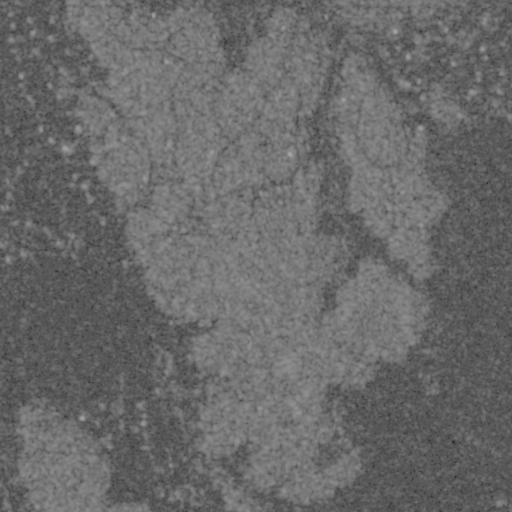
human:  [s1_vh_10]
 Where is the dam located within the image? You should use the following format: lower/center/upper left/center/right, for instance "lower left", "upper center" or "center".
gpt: The dam is located in the center left of the image.
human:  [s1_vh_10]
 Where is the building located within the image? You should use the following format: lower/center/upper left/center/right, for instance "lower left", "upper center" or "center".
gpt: The building is located in the lower left of the image.
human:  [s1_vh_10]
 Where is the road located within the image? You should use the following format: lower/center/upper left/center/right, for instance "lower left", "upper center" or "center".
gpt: There is no road in the image.

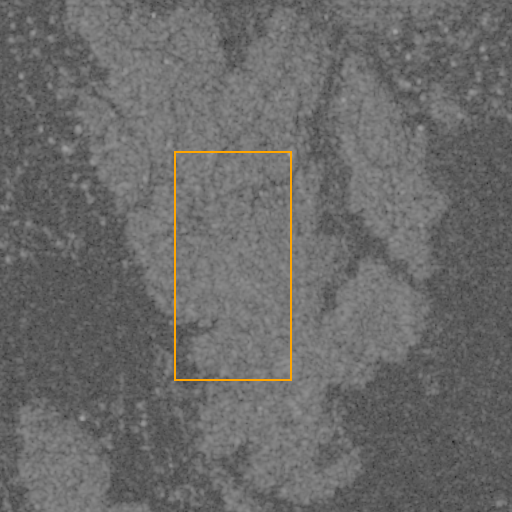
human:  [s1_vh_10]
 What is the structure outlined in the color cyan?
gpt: There is no cyan outline.
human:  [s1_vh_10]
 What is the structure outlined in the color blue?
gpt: There is no structure outlined in blue.